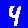
Digit: 4